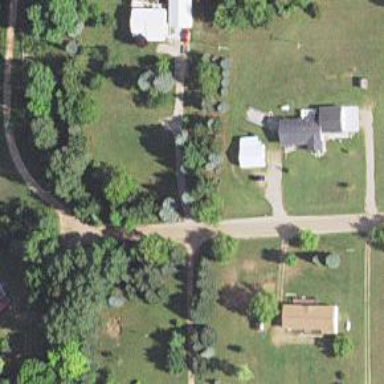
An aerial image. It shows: Driveway leading to service road.